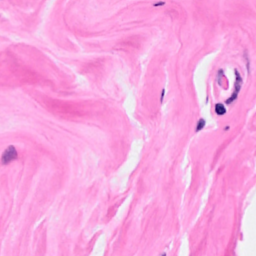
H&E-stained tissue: Breast